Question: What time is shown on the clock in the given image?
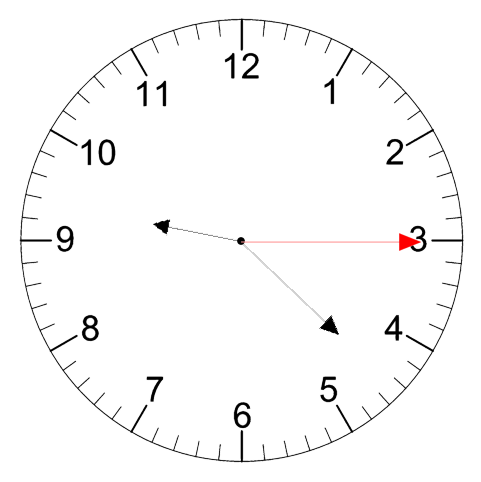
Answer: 09:22:15